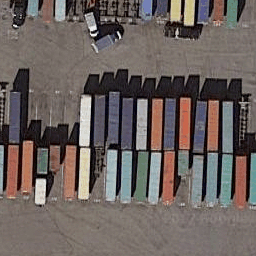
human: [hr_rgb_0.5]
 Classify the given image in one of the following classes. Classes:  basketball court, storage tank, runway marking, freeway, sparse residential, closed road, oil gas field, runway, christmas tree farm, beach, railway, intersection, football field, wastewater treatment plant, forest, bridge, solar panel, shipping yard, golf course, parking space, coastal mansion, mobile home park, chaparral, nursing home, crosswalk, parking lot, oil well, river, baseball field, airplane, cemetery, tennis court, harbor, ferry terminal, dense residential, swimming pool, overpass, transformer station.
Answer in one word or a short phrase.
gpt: shipping yard